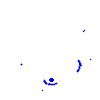
Particle: proton